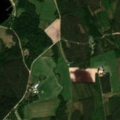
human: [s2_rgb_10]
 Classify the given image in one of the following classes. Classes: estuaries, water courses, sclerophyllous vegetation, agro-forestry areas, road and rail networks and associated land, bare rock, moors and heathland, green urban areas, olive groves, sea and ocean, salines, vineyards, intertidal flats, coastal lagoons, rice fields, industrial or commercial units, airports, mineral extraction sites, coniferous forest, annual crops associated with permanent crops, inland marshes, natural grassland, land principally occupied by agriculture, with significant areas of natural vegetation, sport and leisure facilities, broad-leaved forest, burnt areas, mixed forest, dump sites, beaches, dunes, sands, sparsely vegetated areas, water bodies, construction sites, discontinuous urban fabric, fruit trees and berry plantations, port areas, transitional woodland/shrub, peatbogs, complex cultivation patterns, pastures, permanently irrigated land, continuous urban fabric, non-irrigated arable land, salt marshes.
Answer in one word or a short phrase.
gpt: non-irrigated arable land, coniferous forest, mixed forest